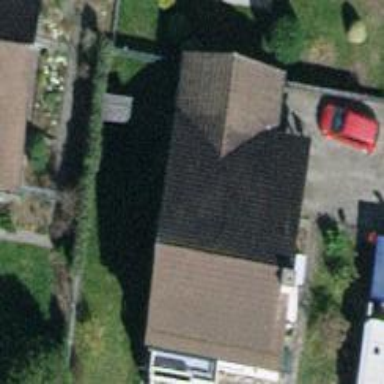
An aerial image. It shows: Building with tiled roof.